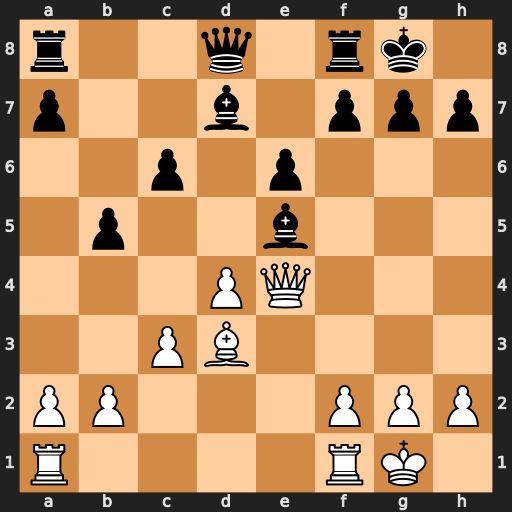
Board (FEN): r2q1rk1/p2b1ppp/2p1p3/1p2b3/3PQ3/2PB4/PP3PPP/R4RK1
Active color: w
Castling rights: -
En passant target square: -
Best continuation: Qxh7#